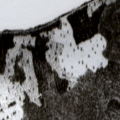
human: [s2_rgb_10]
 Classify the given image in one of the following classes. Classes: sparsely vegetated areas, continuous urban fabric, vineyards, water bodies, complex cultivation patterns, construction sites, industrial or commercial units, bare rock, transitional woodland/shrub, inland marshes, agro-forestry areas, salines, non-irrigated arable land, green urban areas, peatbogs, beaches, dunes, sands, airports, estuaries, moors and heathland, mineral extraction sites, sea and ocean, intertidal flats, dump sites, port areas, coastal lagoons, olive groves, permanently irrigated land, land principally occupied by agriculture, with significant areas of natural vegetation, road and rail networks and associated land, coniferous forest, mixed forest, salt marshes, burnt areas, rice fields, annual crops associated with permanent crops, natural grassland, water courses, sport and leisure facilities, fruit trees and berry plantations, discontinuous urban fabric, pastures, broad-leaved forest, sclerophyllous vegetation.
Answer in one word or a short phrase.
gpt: coniferous forest, transitional woodland/shrub, peatbogs